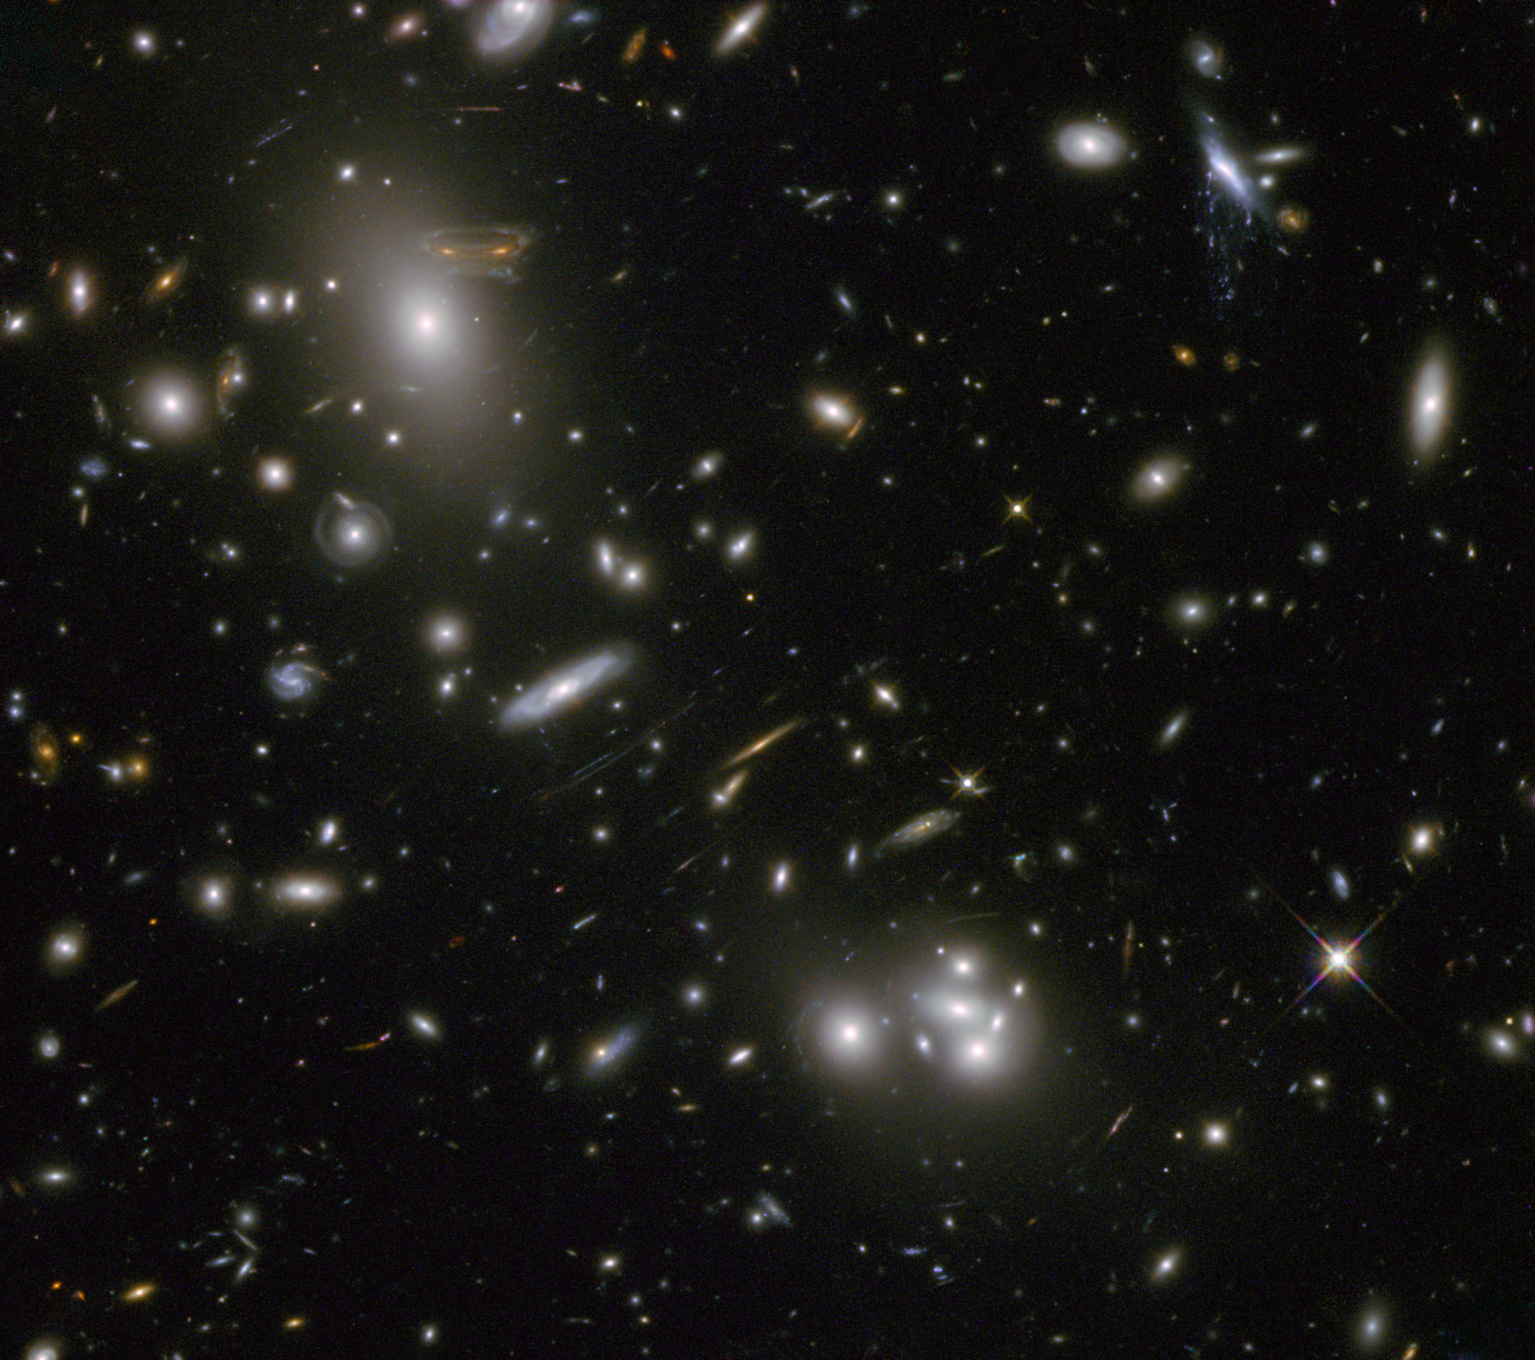
Hubble Nabs Space Invaders? Hubble Nabs Space Invaders?, space, spaceinvaders, nasa, hubble